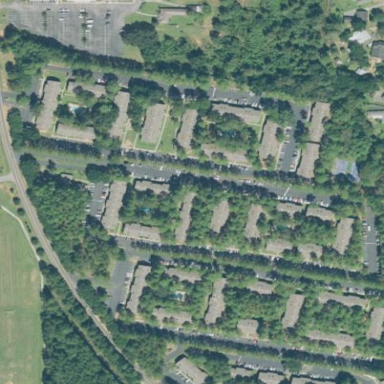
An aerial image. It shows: Residential area with apartments.